Question: I was wondering how to make a popup window similar to this example:

The origin window is full of buttons that when is selected will then pull up the image I desire to use.
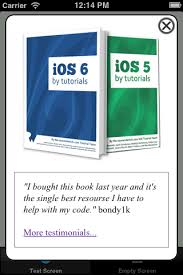
Answer: I would simply create a reusable 'UIView' component and everything you need as a subview, such as a 'UIImageView' for your image, a 'UILabel' or a 'UIButton' in the top right. Here is the process to show it:
1. Create a UIView that takes up the full screen, make it black, and maybe 0.5 alpha.
2. Create another UIView which is your primary pop-up view, make it slightly smaller than the previous view, but make sure both of these views are subviews of the parent subview.
3. Add the desired elements on to the pop-up view as subviews, I would even suggest creating a UIView subclass if you plan to use this a lot.
4. To present the pop-up, make sure both views are set to hidden = true when created and so that when a button is selected, you can set them to hidden = false
5. If you would like them to be animated, simply start them off with alpha = 0.0 and use something like UIView's animateWithDuration and set the pop-up view to alpha = 1.0
There is a lot of little details you can change to cater to your needs, but this is the basic structure on how to accomplish your goal.
Check out UIView animation methods <URL>.